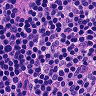
Metastatic tissue present: no